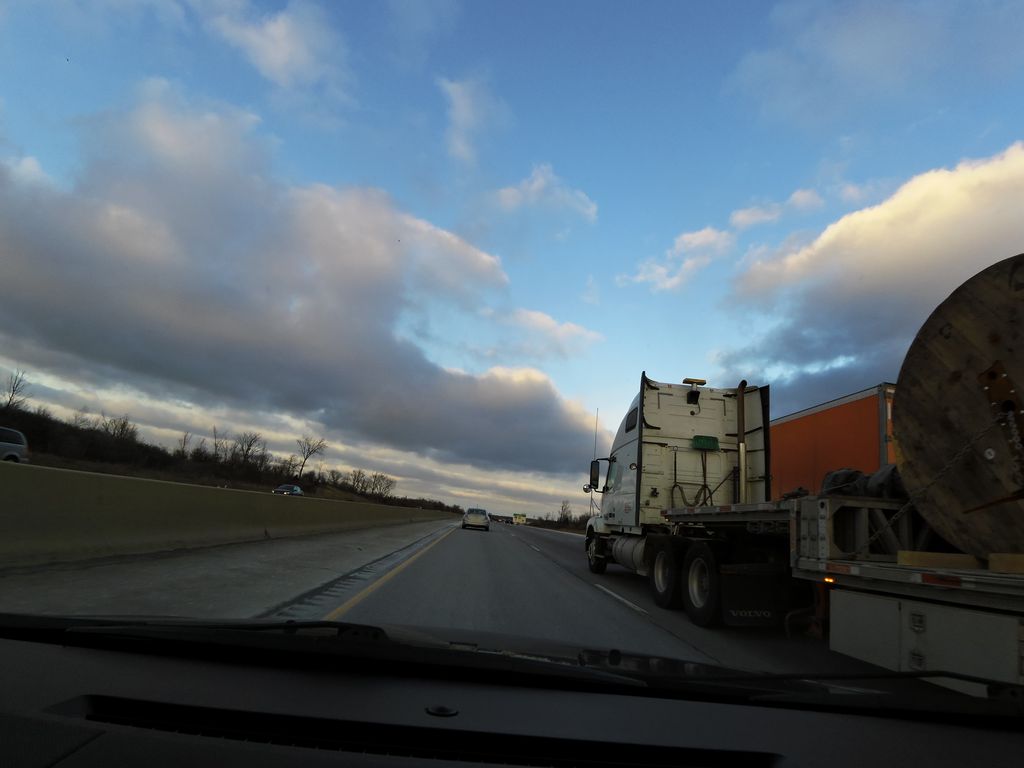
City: kitchener-waterloo